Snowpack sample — Loveland Pass, Silver Plume, Colorado, USA (2/11/26, 12:00 PM MST)
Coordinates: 39.663, -105.886
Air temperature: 35 °F
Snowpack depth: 82 cm
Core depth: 10 cm
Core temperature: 17.6 °F
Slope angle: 13°, slope face: 12°
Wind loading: high
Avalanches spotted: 1
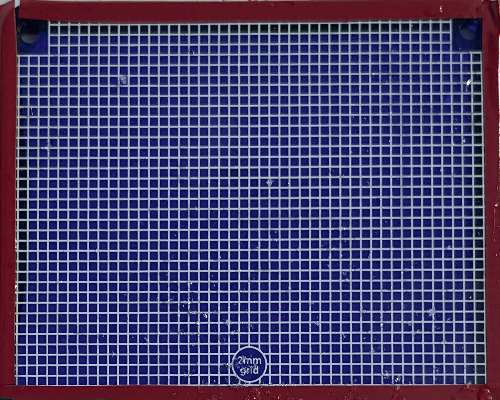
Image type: profile
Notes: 1 small avalanche spotted on the north side of the bowl, lots of wind loading